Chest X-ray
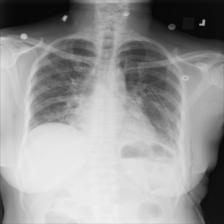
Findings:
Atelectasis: negative
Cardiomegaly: negative
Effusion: negative
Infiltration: negative
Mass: negative
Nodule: negative
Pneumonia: negative
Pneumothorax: negative
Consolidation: negative
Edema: negative
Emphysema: negative
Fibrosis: negative
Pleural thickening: negative
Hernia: negative